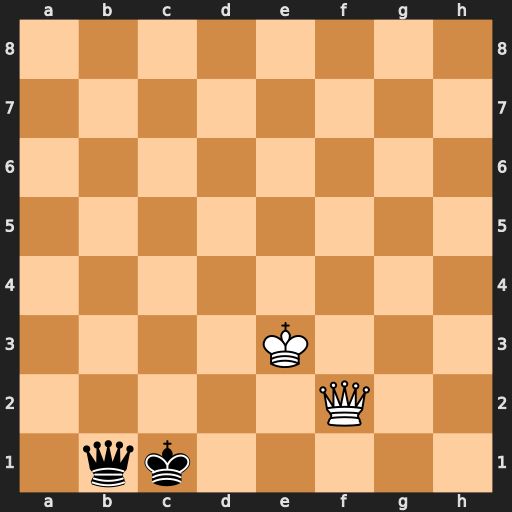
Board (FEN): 8/8/8/8/8/4K3/5Q2/1qk5
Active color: w
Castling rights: -
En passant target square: -
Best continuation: Qd2#